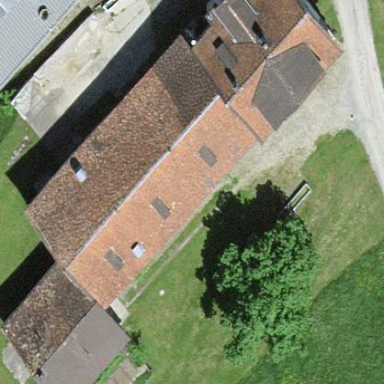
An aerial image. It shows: Farmyard area.